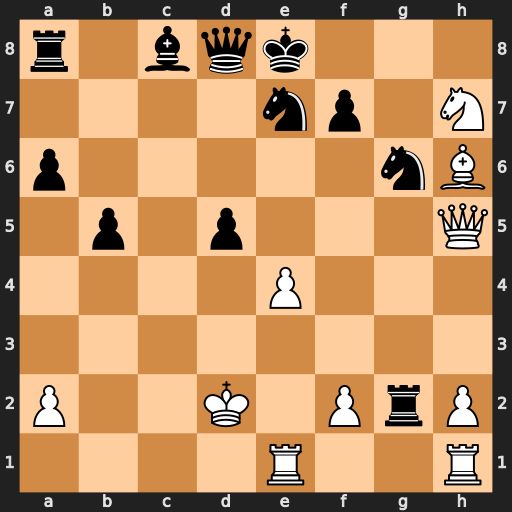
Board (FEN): r1bqk3/4np1N/p5nB/1p1p3Q/4P3/8/P2K1PrP/4R2R
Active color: w
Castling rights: q
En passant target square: -
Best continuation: Nf6#